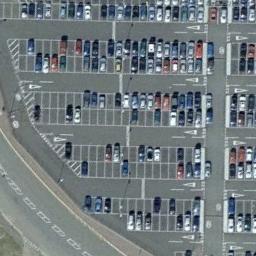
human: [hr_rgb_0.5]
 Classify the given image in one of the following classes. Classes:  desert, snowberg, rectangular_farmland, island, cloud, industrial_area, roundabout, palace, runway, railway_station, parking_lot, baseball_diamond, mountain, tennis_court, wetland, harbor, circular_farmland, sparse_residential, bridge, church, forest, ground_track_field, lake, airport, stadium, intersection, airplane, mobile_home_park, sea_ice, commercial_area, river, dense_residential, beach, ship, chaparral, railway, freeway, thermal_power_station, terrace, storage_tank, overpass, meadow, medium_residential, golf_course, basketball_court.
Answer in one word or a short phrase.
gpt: parking_lot